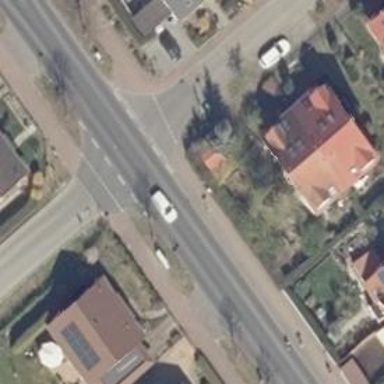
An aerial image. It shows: Tertiary road with asphalt surface. Separate sidewalks on both sides of the road.